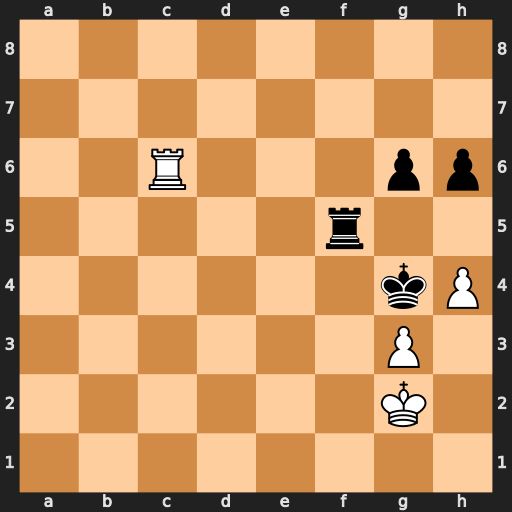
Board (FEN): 8/8/2R3pp/5r2/6kP/6P1/6K1/8
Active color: w
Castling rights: -
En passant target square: -
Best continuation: Rc4+ Kh5 g4+ Kxh4 gxf5+